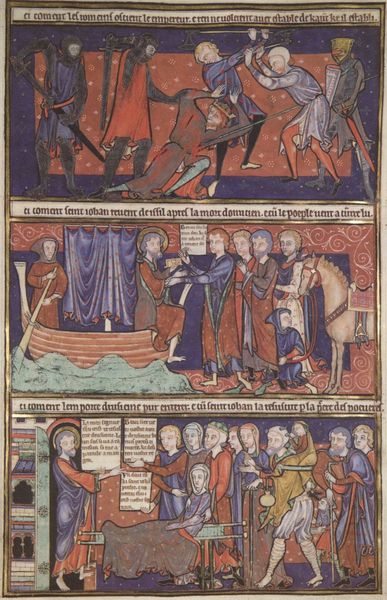
Titel: Apokalypse in französischer Prosa mit Glossen (Trinity Apocalypse)
Institution: Cambridge, Trinity College
Schlagwörter: blau, kampf, frauen, menschen, see, frau, männer, rot, teppich, vorhang, drei, krone, boot, kahn, pferd, schiff, schrift, wellen, bilder, fischer, trage, krieg, soldaten, bett, buch, seite, schwerter, text, nonne, ritter, heiligenschein, jesus, mittelalter, heilige, heilung, szenen, schalf, apostel, buchmalerei, bildfelder, genezaretz